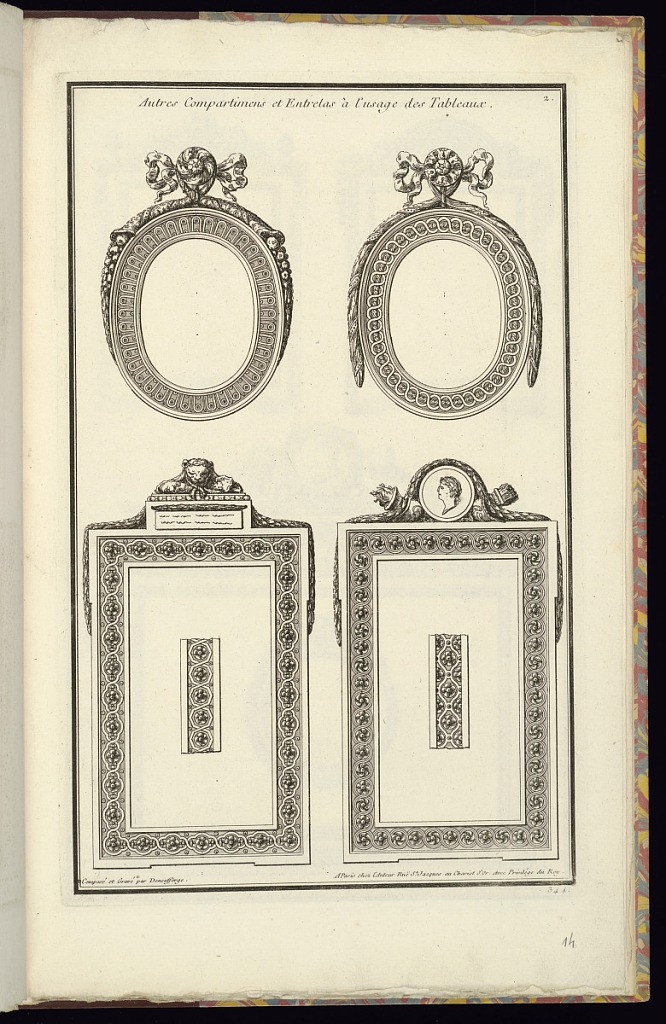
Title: Autres Compartimens et Entrelas à l’usage des Tableaux
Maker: Jean-François de Neufforge, Flemish, 1714 – 1791
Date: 1763
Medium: Etching and engraving on laid paper
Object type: Print
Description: Four designs for frames, two oval frames above and two vertical portrait frames below with small sections of variations of the design set within, decorated with neoclassical ornament and motifs. The moldings feature repeating patterns with interlacing, roundels, and rosettes. The frames are draped with festoons of ribbons and laurel leaves and cornucopia. The lower frames feature central cartouches with a lion to the left and a profile portrait to the right, with a flame and quiver of arrows. The plate is titled, numbered, and signed.